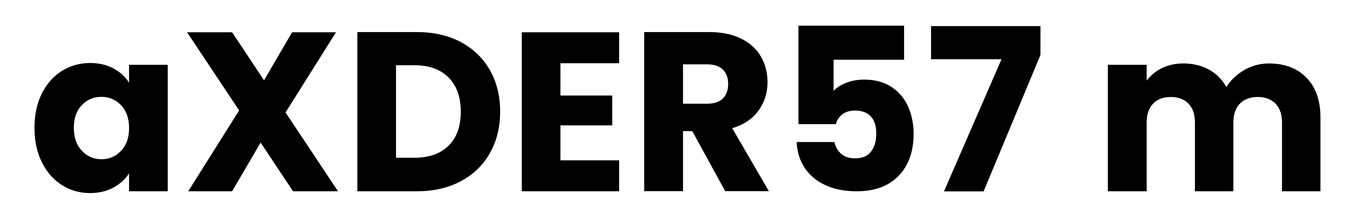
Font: Poppins-Bold